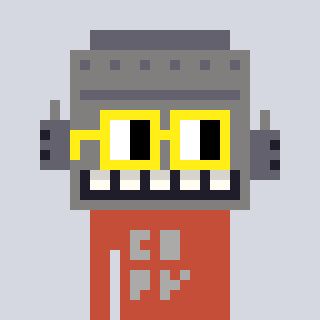
a pixel art character with square yellow glasses, a robot-shaped head and a rust-colored body on a cool background